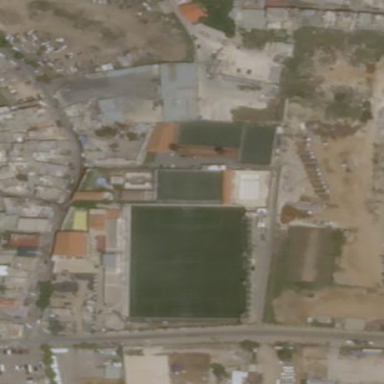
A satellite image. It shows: Grass pitch designated for soccer.